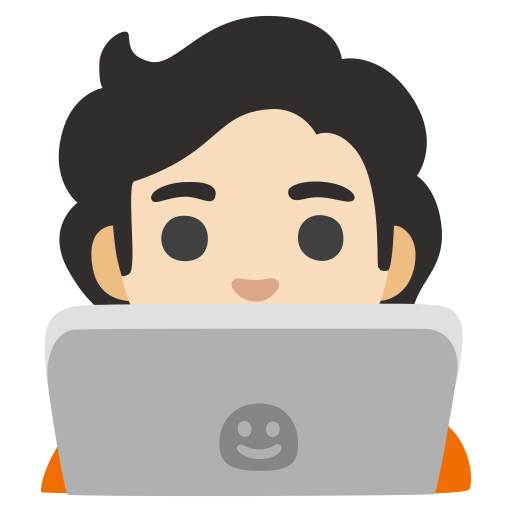
Emoji: 🧑🏻‍💻